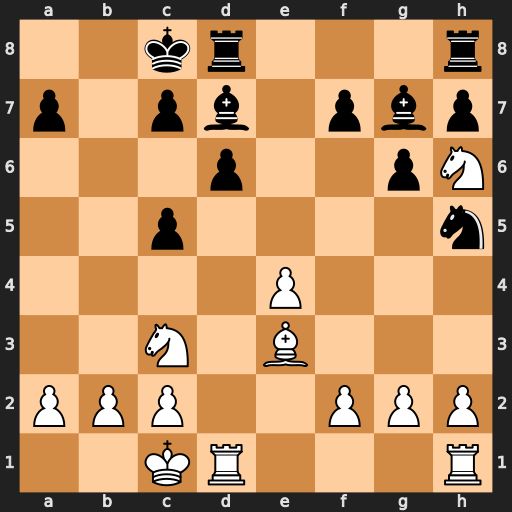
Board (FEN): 2kr3r/p1pb1pbp/3p2pN/2p4n/4P3/2N1B3/PPP2PPP/2KR3R
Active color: w
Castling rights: -
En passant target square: -
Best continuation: Nxf7 Rdf8 Nxh8